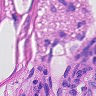
Metastatic tissue present: yes